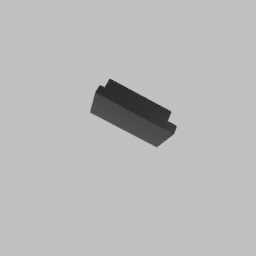
Label: furniture